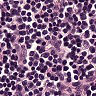
Metastatic tissue present: no